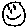
Label: smiley face